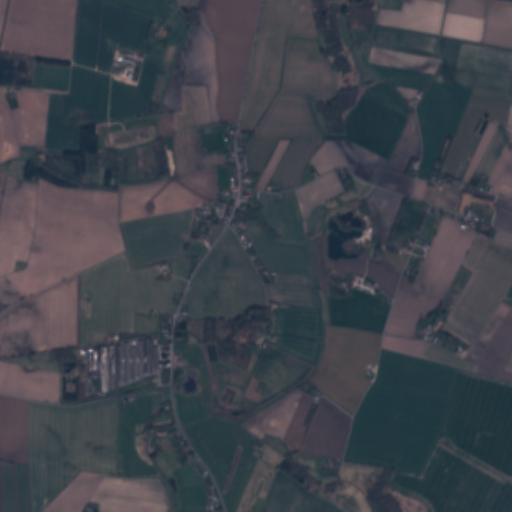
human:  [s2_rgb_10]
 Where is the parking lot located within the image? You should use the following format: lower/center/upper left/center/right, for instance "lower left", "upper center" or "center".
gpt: The parking lot is located in the center of the image.
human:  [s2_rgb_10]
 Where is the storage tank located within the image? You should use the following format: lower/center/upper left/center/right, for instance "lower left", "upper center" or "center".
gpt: The storage tank is located in the upper left of the image.
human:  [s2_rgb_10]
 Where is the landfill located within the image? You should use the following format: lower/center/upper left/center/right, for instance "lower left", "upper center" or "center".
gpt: There is no landfill in the image.